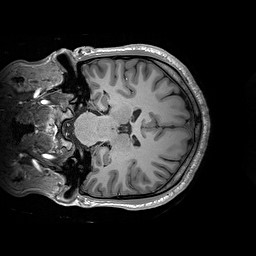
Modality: T1w
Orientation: coronal
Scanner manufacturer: siemens
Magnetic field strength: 3 T
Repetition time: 2.2 s
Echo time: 0.00244 s